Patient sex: M
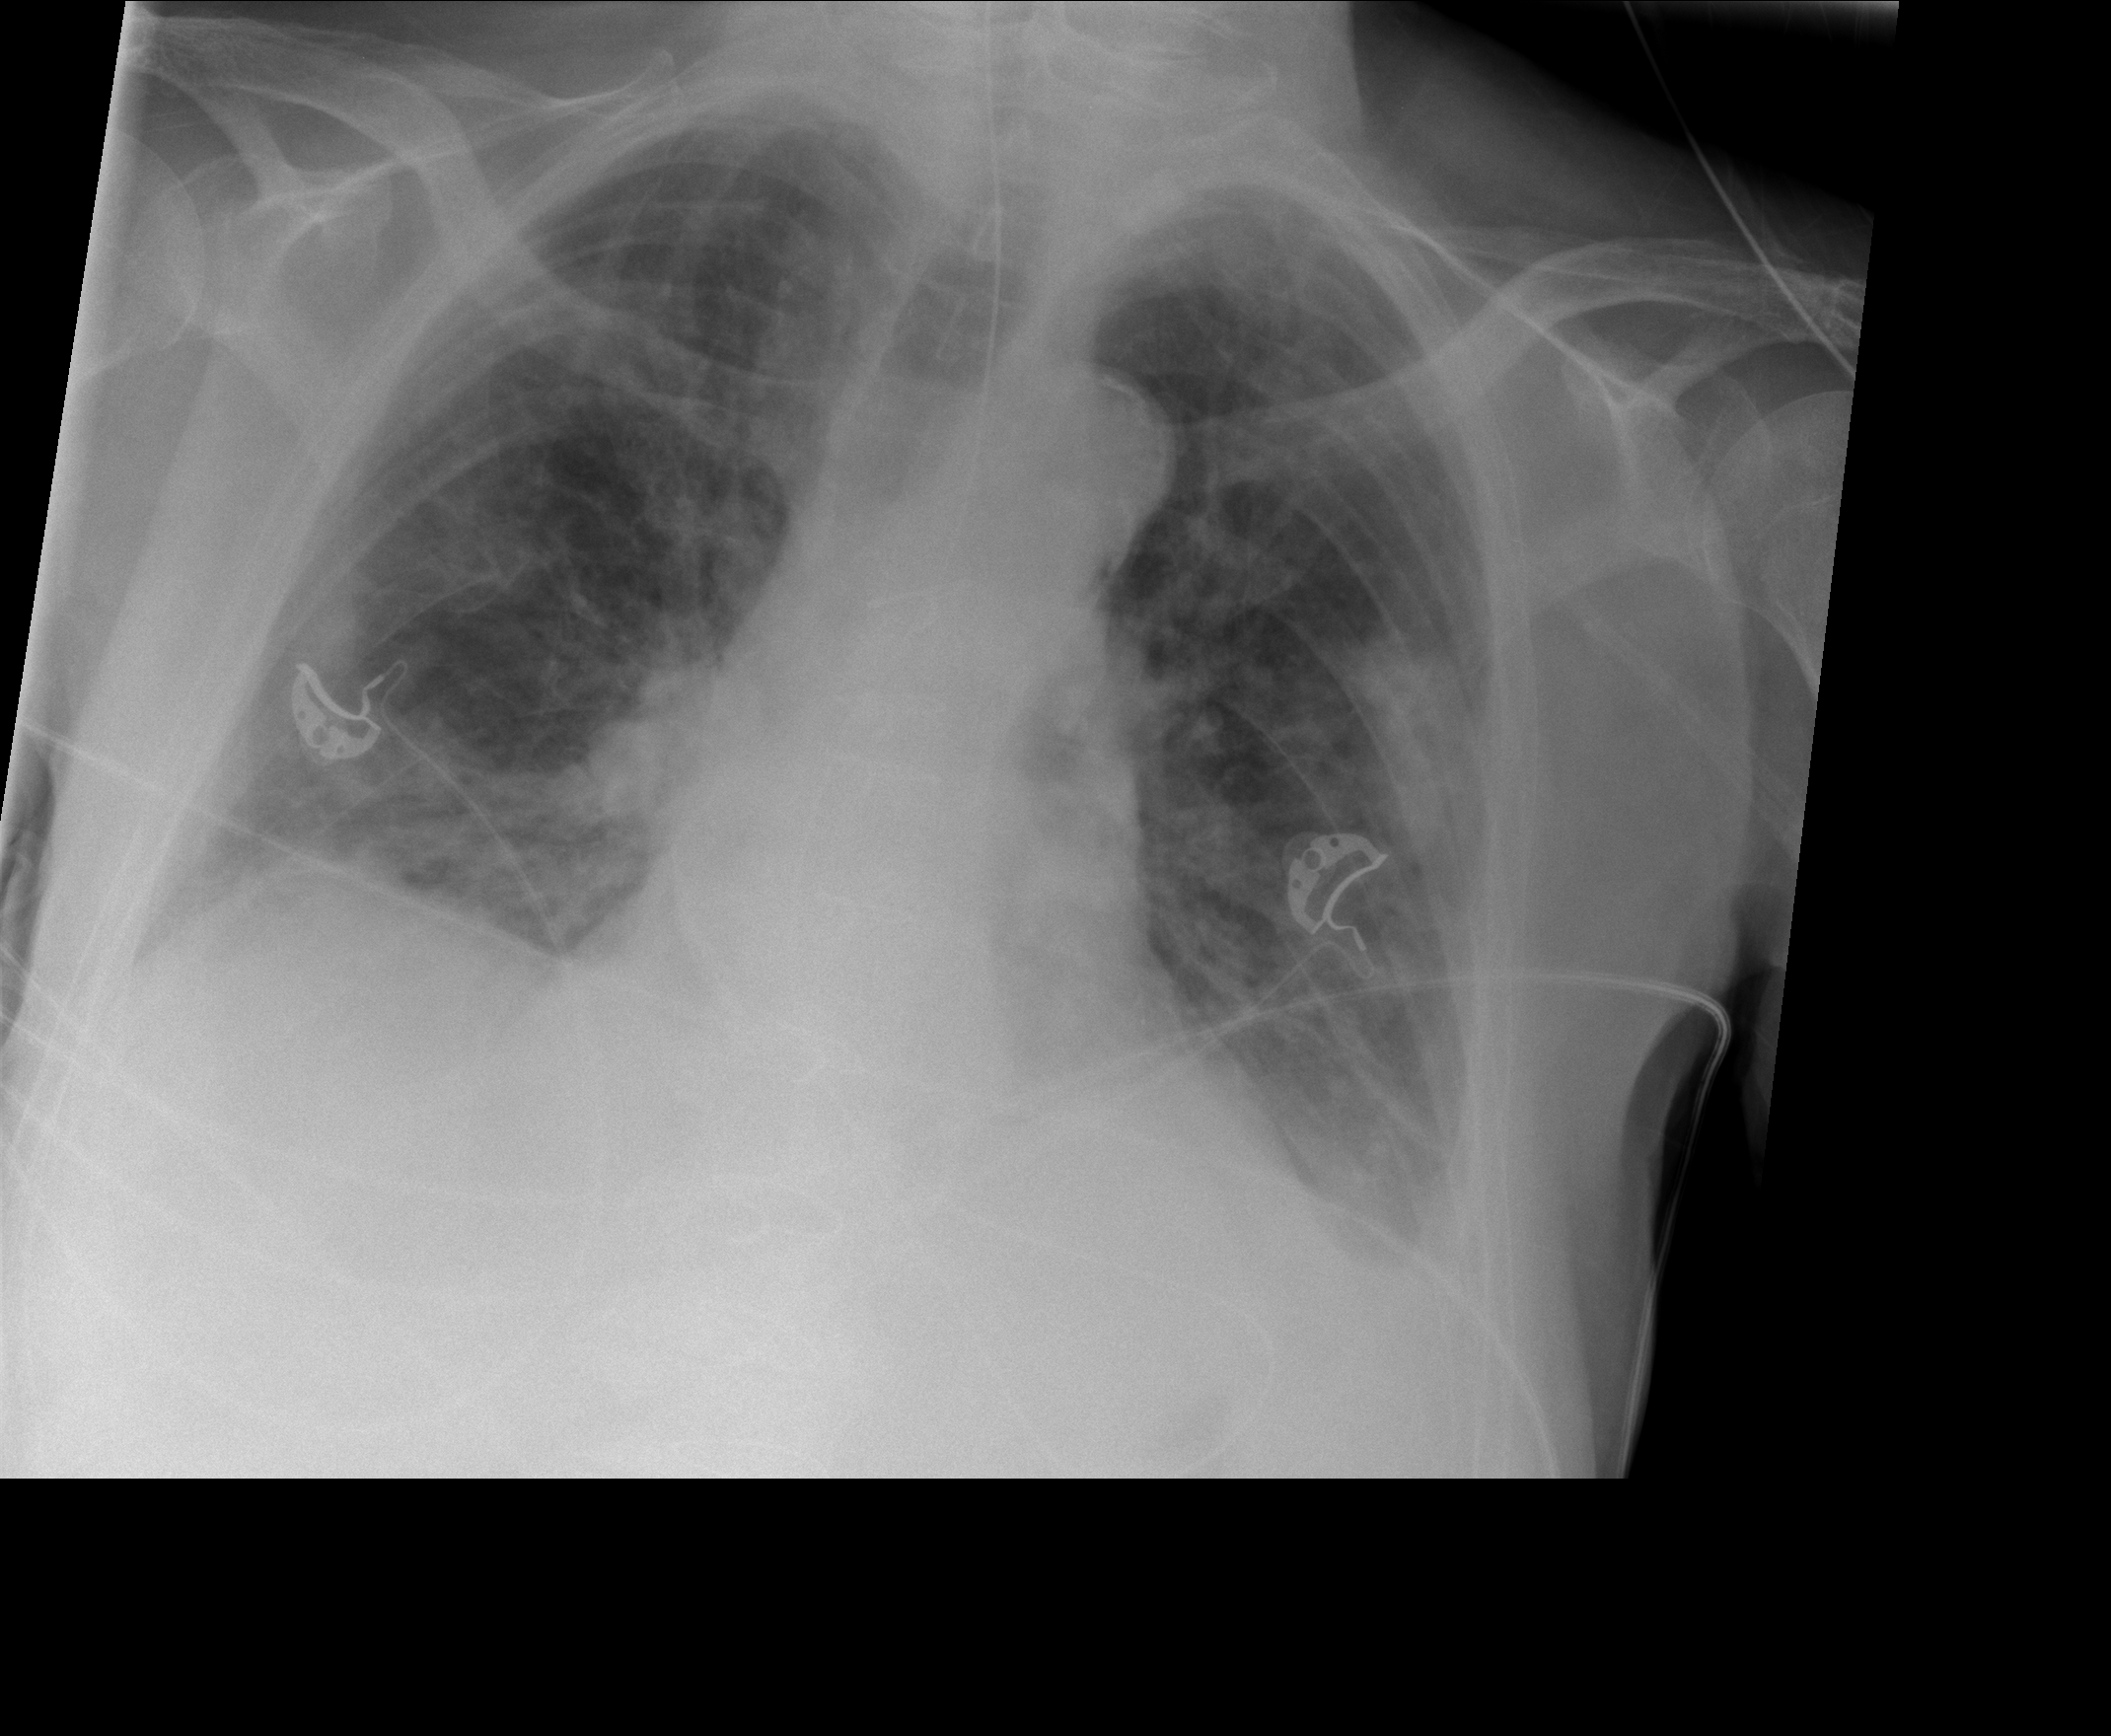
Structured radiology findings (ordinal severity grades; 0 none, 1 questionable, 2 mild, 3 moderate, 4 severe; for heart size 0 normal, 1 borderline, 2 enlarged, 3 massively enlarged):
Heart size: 1
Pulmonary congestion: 2
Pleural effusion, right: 1
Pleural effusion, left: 2
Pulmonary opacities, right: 3
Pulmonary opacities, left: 3
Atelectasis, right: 2
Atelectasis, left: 2